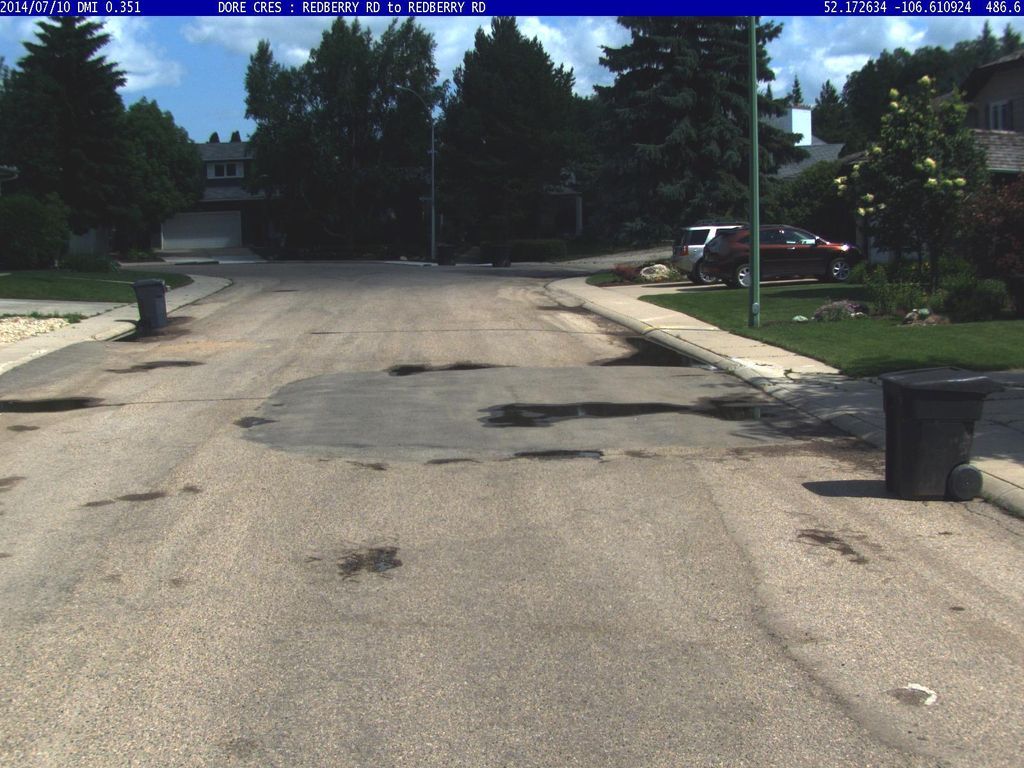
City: saskatoon